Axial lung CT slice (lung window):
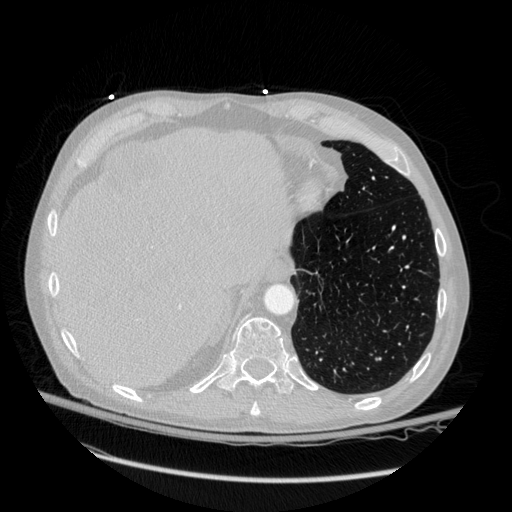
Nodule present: no